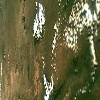
Label: land